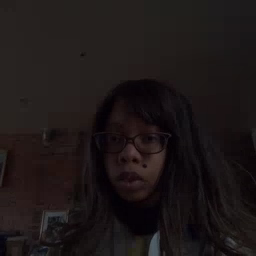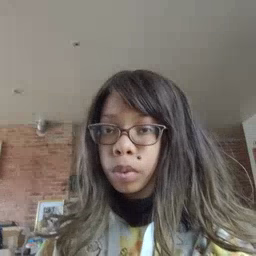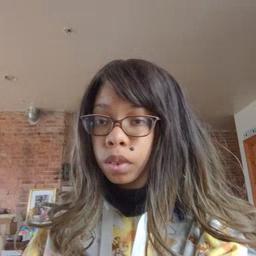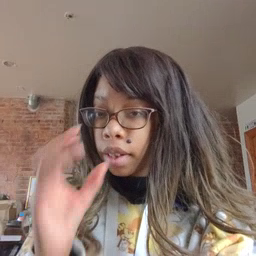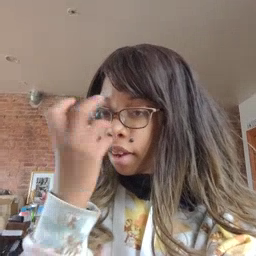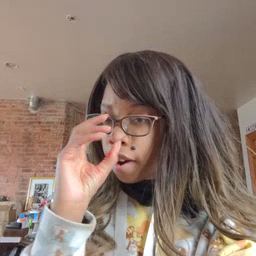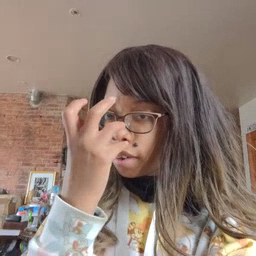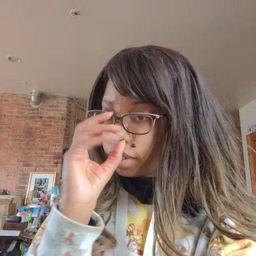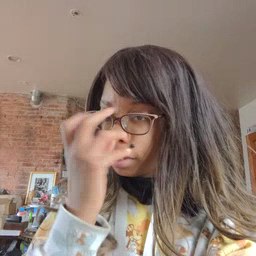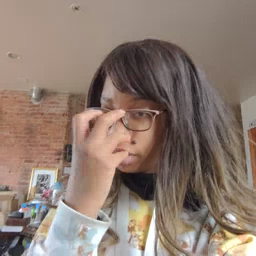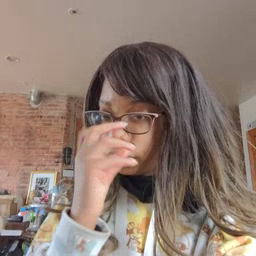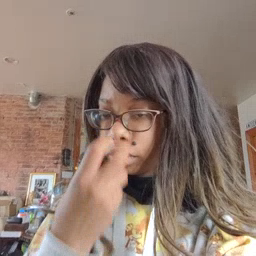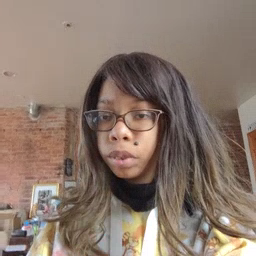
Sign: clown